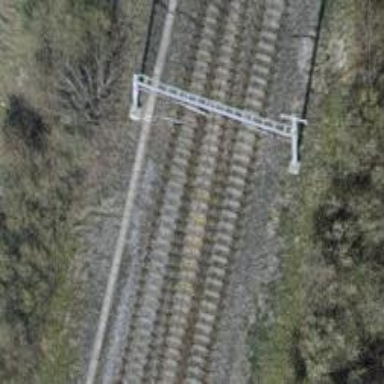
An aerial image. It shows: Railway track with electrified contact lines. This is siding track.